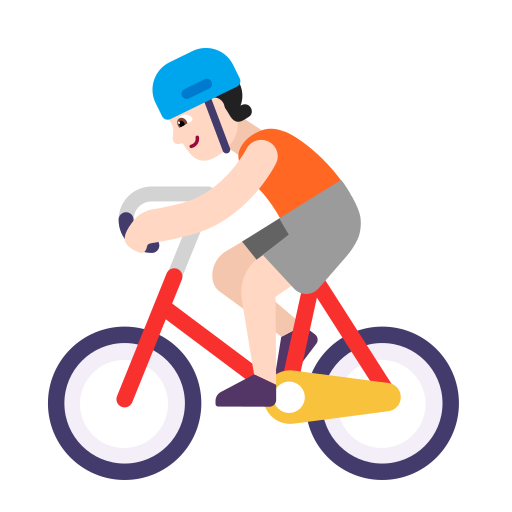
person biking flat light